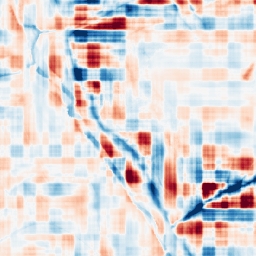
Category: wavelet
Decomposition family: wavelet_reverse_biorthogonal
Decomposition parameters: wavelet: rbio3.5
level: 5
Upsampling method: cubic_catmull_rom
Upsampling parameters: scale: 4
Upsampling scale: 4